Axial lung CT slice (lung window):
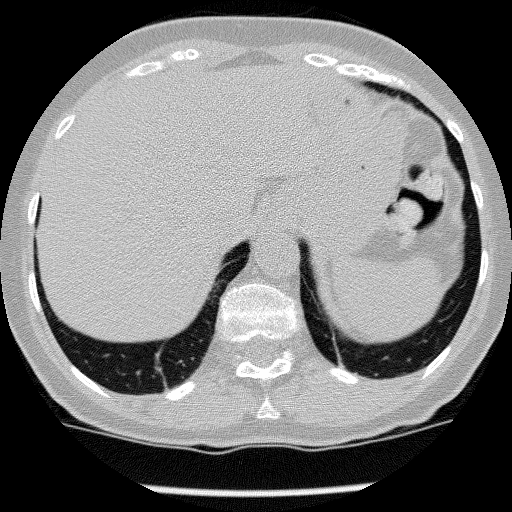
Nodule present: no